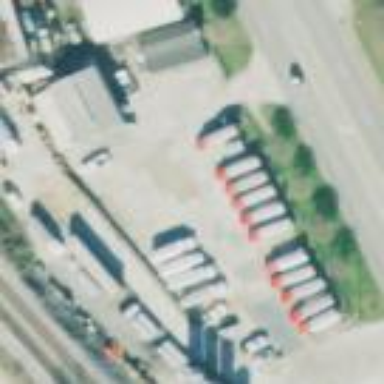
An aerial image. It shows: Commercial fuel station.